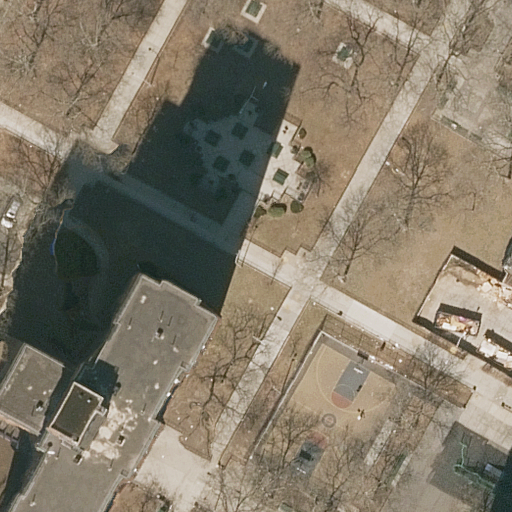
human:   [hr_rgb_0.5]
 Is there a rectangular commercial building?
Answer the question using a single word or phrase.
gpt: no

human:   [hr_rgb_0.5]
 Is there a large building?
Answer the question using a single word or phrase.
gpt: yes

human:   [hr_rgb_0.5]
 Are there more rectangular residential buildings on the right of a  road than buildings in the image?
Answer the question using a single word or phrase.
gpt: no

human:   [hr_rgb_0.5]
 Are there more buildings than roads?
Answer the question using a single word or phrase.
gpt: no

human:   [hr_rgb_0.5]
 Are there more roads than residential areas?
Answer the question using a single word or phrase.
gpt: yes

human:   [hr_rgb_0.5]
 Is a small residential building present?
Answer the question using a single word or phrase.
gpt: yes

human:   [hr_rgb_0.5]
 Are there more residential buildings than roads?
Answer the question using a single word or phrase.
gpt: no

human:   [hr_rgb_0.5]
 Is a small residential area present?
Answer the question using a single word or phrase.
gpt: no

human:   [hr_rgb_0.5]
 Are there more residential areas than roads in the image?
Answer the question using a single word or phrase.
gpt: no

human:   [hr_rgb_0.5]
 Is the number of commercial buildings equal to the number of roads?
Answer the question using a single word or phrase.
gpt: no

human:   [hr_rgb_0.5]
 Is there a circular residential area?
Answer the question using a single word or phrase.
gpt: no

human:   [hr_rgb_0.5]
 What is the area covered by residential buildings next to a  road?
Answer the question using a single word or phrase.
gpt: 1057m2

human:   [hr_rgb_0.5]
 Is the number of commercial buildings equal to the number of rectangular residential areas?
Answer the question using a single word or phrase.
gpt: no

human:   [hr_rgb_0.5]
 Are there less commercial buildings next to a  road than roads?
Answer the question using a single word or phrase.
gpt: yes

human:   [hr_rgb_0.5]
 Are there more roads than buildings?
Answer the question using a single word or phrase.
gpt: no

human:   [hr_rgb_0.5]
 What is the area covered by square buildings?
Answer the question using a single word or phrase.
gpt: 0m2

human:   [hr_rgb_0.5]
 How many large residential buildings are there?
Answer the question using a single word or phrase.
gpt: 1

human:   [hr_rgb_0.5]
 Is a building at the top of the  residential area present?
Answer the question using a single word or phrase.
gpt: no

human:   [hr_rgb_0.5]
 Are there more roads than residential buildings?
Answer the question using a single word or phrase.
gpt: no

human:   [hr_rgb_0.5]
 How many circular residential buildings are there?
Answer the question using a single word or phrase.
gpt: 0

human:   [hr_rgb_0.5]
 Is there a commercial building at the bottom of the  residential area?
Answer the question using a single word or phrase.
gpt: no

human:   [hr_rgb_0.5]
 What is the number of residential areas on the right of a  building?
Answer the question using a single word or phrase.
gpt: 0

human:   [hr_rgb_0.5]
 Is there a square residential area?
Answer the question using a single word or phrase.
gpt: no

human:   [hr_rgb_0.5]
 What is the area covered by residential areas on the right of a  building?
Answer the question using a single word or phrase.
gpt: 0m2

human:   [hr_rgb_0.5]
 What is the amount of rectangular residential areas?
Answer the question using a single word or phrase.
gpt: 1

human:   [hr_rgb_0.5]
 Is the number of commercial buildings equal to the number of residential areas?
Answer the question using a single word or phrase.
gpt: no

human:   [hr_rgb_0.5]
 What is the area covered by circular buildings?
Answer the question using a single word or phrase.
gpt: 0m2

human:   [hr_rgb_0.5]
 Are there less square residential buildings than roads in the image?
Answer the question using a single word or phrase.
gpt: yes

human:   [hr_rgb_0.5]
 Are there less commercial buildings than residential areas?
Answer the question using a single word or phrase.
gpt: yes

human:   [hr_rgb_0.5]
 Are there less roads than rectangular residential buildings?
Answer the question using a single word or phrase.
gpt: no

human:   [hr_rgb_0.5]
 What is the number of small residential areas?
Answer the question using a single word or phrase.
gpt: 0

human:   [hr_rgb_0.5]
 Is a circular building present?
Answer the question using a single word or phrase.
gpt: no

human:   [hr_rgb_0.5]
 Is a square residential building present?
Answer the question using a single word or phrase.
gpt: no

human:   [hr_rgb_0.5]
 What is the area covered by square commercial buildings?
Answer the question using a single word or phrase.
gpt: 0m2

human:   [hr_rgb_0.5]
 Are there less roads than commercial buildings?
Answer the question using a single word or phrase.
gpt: no

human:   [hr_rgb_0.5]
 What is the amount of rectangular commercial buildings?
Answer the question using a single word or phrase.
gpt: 0